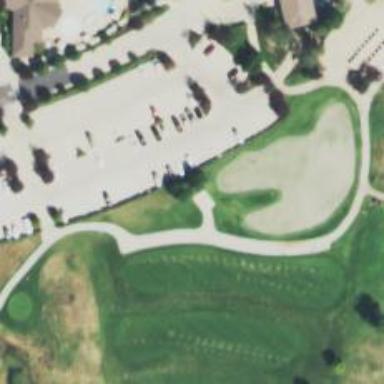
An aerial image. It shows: Pathway for golfing.